九年级 · 组合几何学
(本小题8.0分)

如图, 在 $\odot O$ 中, $A B, D E$ 为 $\odot O$ 的直径, $C$ 是 $\odot O$ 上一点, 且 $\overparen{A D}=\overparen{C E}$.

(1) $B E$ 与 $C E$ 有什么数量关系? 为什么?

(2)若 $\angle B O E=60^{\circ}$, 则四边形 $O A C E$ 是什么特殊的四边形?请说明理由.

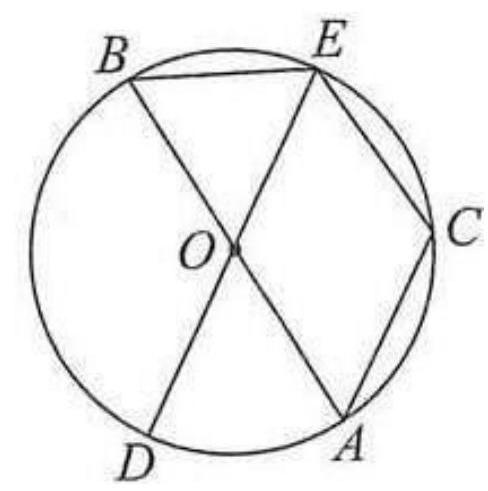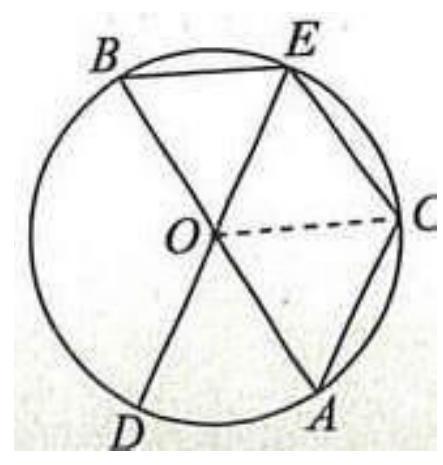
答案: 【小题1】

$B E=C E$. 理由如下: $\because A B, D E$ 是 $\odot O$ 的直径, $\therefore \angle A O D=\angle B O E, \therefore \overparen{A D}=\overparen{B E} \cdot \because \overparen{A D}=\overparen{C E}, \therefore \overparen{B E}=\overparen{C E}$ ，

$\therefore B E=C E$.

【小题2】

连结 $O C$, 如图, $\because \angle B O E=60^{\circ}, B E=C E, \therefore \angle C O E=60^{\circ} . \because O C=O E, \therefore \triangle C O E$ 是等边三角形. $\because$ $\angle A O C=180^{\circ}-60^{\circ}-60^{\circ}=60^{\circ}, O A=O C, \therefore \triangle A O C$ 是等边三角形, $\therefore O E=C E=O A=A C=O C$, $\therefore$ 四边形 $O A C E$ 是菱形.

解析: 1.见答案

2.见答案